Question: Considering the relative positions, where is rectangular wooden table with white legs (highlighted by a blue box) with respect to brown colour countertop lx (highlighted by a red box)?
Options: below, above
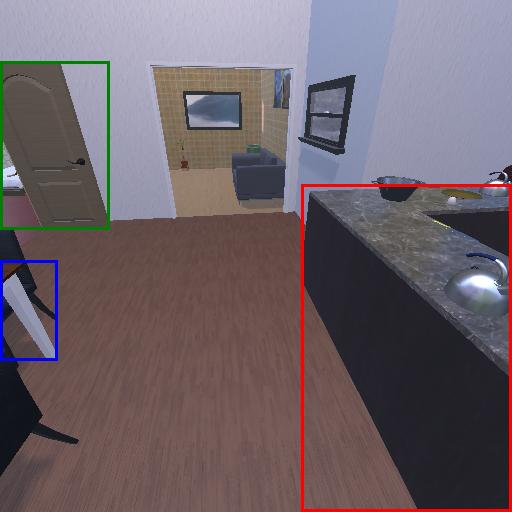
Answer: below